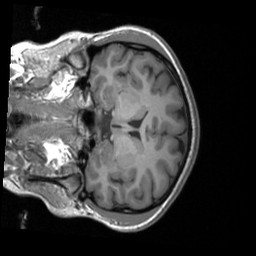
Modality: T1w
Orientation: coronal
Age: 27
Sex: female
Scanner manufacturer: siemens
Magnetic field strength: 3 T
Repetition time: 1.9 s
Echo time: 0.00226 s